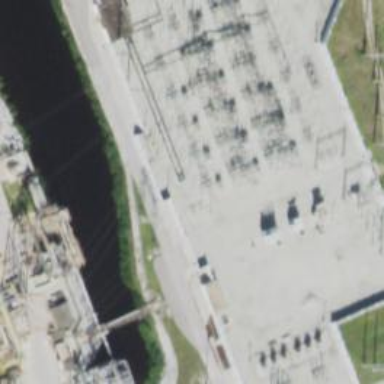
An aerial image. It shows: Switch for power supply.